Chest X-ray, PA view. Patient: 80 years old, sex M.
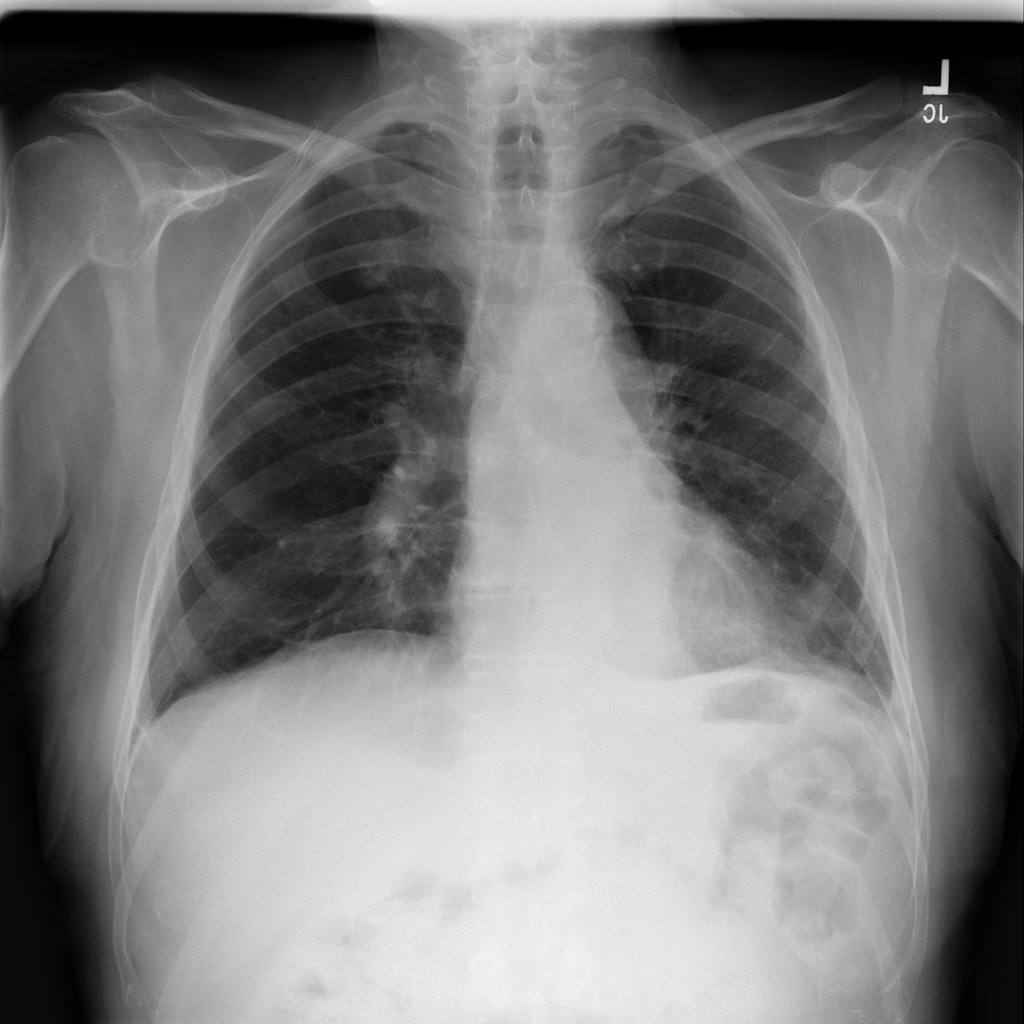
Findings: No Finding